Interaction volume radius: 5 \u00c5
Interaction volume height: 15 \u00c5
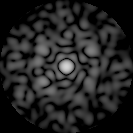
Disorder parameter: 0.7596